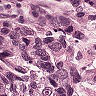
Metastatic tissue present: yes